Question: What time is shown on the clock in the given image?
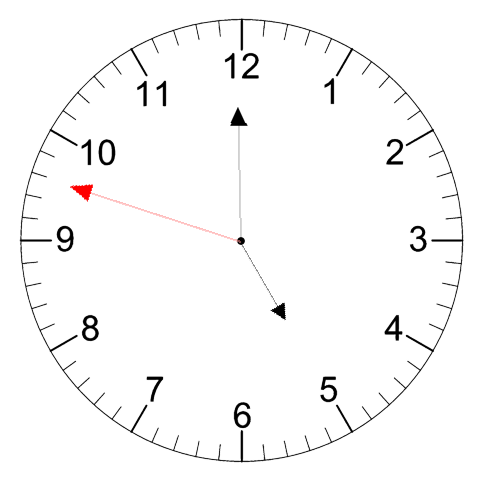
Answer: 04:59:48